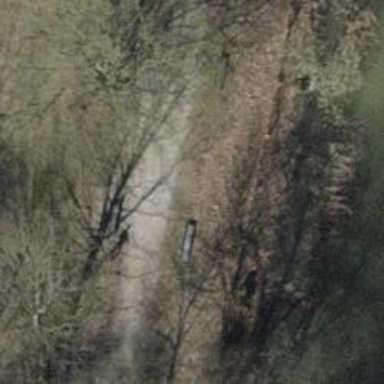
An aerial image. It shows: Bench for seating.